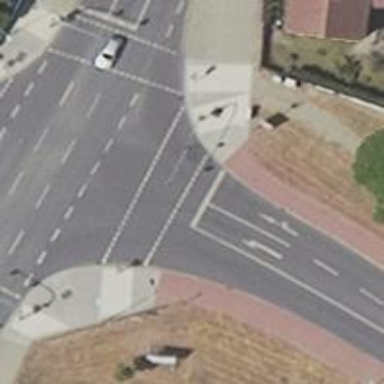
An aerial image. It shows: Asphalt path with traffic signals. There is crossing for cyclists.